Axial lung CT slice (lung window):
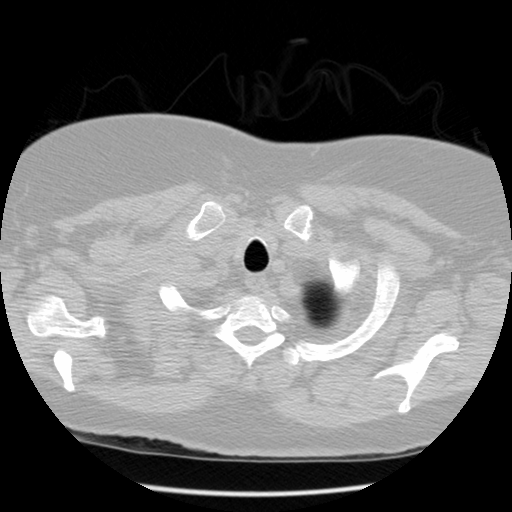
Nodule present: no